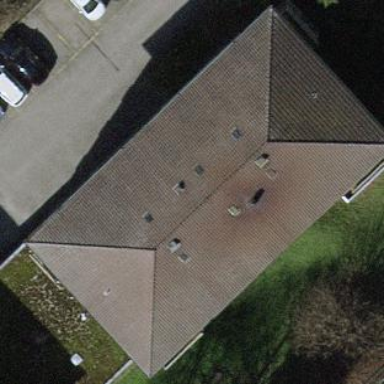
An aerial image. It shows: Image showing building with apartments.